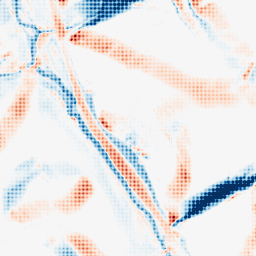
Category: morphological
Decomposition family: morphological_diamond
Decomposition parameters: operation: average
radius: 20
Upsampling method: sinc_blackman
Upsampling parameters: scale: 4
kernel_size: 4
Upsampling scale: 4